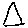
Label: triangle